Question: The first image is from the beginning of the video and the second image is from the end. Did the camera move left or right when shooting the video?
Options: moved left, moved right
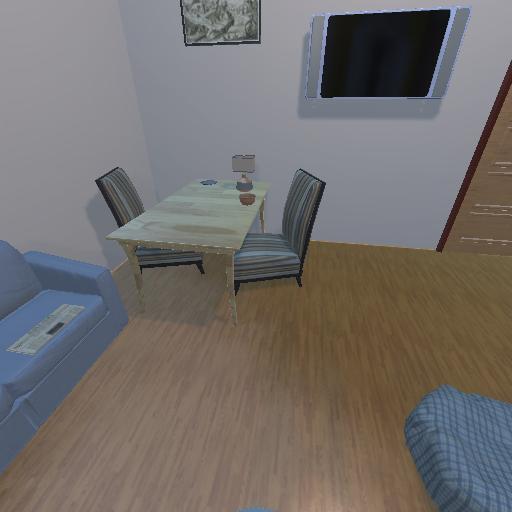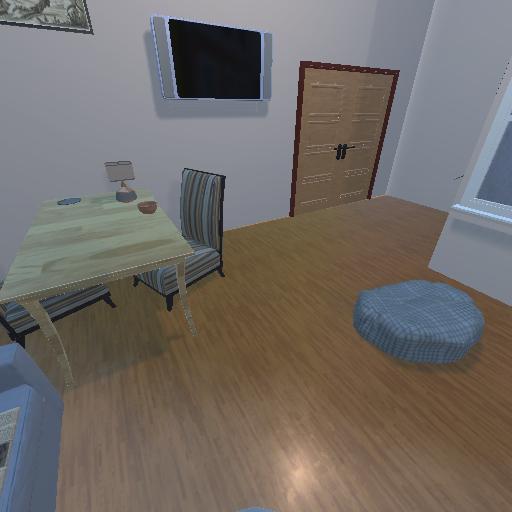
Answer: moved left